【题型】解答题　【知识点】解析几何　【难度】medium
已知分别为椭圆 $\Gamma: \dfrac{x^2}{4} + y^2 = 1$ 的左右焦点，$A$，$B$ 分别为上下顶点，$M$ 为 $\Gamma$ 上的点。

(1) 若点 $M$ 的坐标为 $(1,m)$，求 $\triangle F_1MF_2$ 的面积；

(2) 求 $|\overrightarrow{MA} + 3\overrightarrow{MB}|$ 的取值范围；

(3) 如图，过点 $A$ 作圆 $M: (x+1)^2 + y^2 = r^2 (0 < r < 1)$ 的两条切线分别与椭圆 $C$ 相交于点 $B$，$D$（不同于点 $A$），当 $r$ 变化时，试问直线 $BD$ 是否过某个定点？若是，求出该定点；若不是，请说明理由。

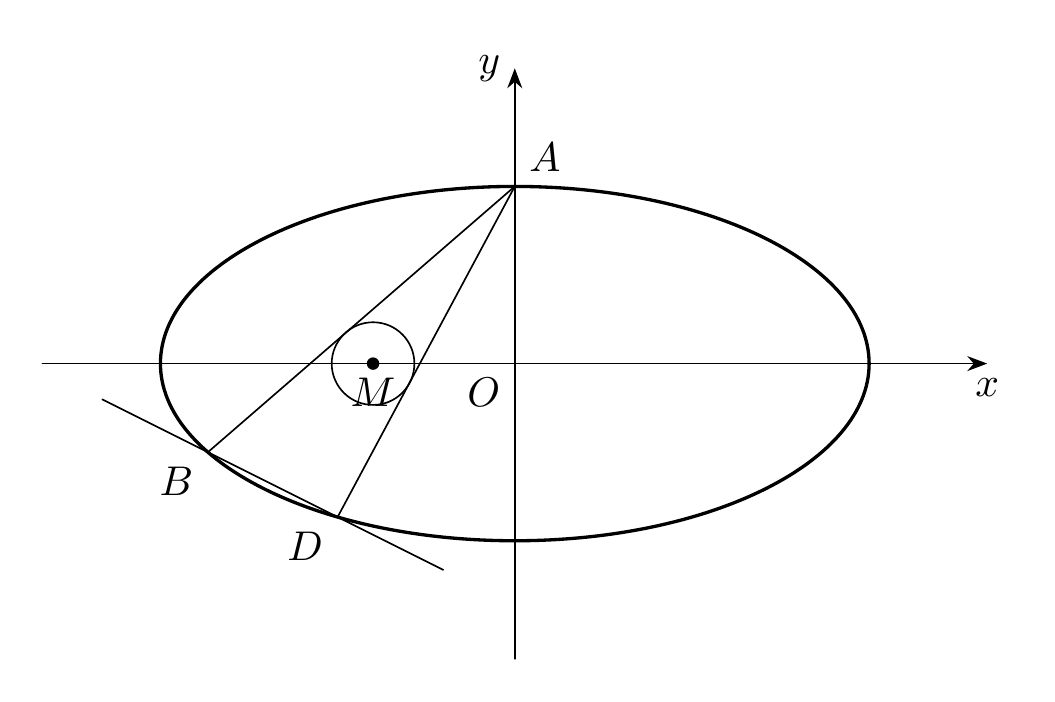
【解答】
【详解】（1）由题意知 $c = \sqrt{3}$，又 $\dfrac{1}{4} + m^2 = 1 \implies m = \pm \dfrac{\sqrt{3}}{2}$，

则 $\triangle F_1MF_2$ 的面积为 $\dfrac{1}{2} \times 2\sqrt{3} \times \dfrac{\sqrt{3}}{2} = \dfrac{3}{2}$。

（2）设 $M(x_0,y_0)$，则 $\dfrac{x_0^2}{4} + y_0^2 = 1 \implies x_0^2 = 4(1 - y_0^2)$，

又 $A(0,1)$，$B(0,-1)$，则 $\overrightarrow{MA} + 3\overrightarrow{MB} = (-x_0,1 - y_0) + 3(-x_0,-1 - y_0) = (-4x_0,-2 - 4y_0)$，

$\therefore |\overrightarrow{MA} + 3\overrightarrow{MB}| = \sqrt{16x_0^2 + (-2 - 4y_0)^2} = \sqrt{64 - 64y_0^2 + 4 + 16y_0 + 16y_0^2}$
$$= \sqrt{-48y_0^2 + 16y_0 + 68} = \sqrt{-48\left(y_0 - \dfrac{1}{6}\right)^2 + \dfrac{208}{3}}\ (-1 \le y_0 \le 1),$$
则当 $y_0 = \dfrac{1}{6}$ 时，取到最大值 $\dfrac{4\sqrt{39}}{3}$，当 $y_0 = -1$ 时，取到最小值 $2$，

则 $|\overrightarrow{MA} + 3\overrightarrow{MB}|$ 的取值范围为 $\left[2, \dfrac{4\sqrt{39}}{3}\right]$。

（3）设 $B(x_1,y_1)$，$D(x_2,y_2)$，

过点 $A$ 切线方程为 $y = kx + 1$，即 $\dfrac{|-k + 1|}{{1 + k^2}} = r$，即 $(1 - r^2)k^2 - 2k + 1 - r^2 = 0$，
设两切线 $AB$，$AD$ 的斜率为 $k_1,k_2(k_1 \neq k_2)$，

则 $k_1,k_2$ 是上述方程的两根，$\therefore k_1 \cdot k_2 = 1$，

由
\[
\begin{cases}
y = k_1x + 1 \\
\dfrac{x^2}{4} + y^2 = 1
\end{cases}
\]
得：$(1 + 4k_1^2)x^2 + 8k_1x = 0$，

$\therefore x_1 = \dfrac{-8k_1}{1 + 4k_1^2}$，$y_1 = \dfrac{1 - 4k_1^2}{1 + 4k_1^2}$，

同理可得：$x_2 = \dfrac{-8k_2}{1 + 4k_2^2} = \dfrac{-8k_1}{k_1^2 + 4}$，$y_2 = \dfrac{1 - 4k_2^2}{1 + 4k_2^2} = \dfrac{k_1^2 - 4}{k_1^2 + 4}$，

$\therefore k_{BD} = \dfrac{\dfrac{k_1^2 - 4}{k_1^2 + 4} - \dfrac{1 - k_1^2}{1 + 4k_1^2}}{\dfrac{-8k_1}{k_1^2 + 4} - \dfrac{-8k_1}{1 + 4k_1^2}} = -\dfrac{k_1^2 + 1}{3k_1}$，

于是直线 $BD$ 方程为 $y - \dfrac{1 - 4k_1^2}{1 + 4k_1^2} = -\dfrac{k_1^2 + 1}{3k_1}\left(x - \dfrac{-8k_1}{1 + 4k_1^2}\right)$，

令 $x = 0$，得 $y = \dfrac{1 - 4k_1^2}{1 + 4k_1^2} + \dfrac{k_1^2 + 1}{3k_1} \times \dfrac{-8k_1}{1 + 4k_1^2} = \dfrac{-5 - 20k_1^2}{3(1 + 4k_1^2)} = -\dfrac{5}{3}$，

故直线 $BD$ 过定点 $\left(0, -\dfrac{5}{3}\right)$。